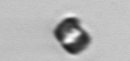
Label: Thalassiosira